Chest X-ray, AP view. Patient: 69 years old, sex F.
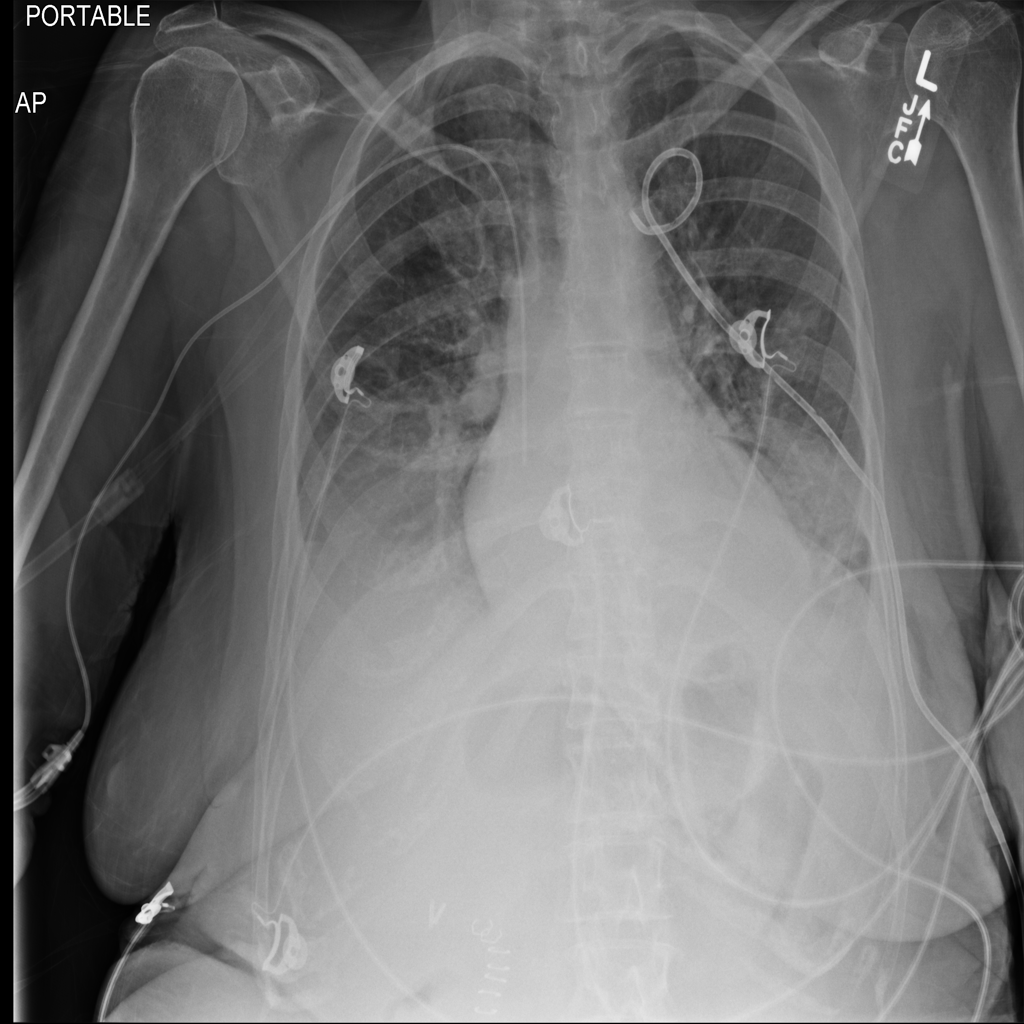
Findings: Atelectasis, Effusion, Infiltration, Pneumothorax